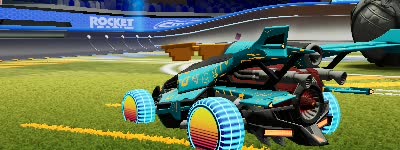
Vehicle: aftershock